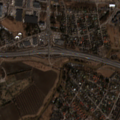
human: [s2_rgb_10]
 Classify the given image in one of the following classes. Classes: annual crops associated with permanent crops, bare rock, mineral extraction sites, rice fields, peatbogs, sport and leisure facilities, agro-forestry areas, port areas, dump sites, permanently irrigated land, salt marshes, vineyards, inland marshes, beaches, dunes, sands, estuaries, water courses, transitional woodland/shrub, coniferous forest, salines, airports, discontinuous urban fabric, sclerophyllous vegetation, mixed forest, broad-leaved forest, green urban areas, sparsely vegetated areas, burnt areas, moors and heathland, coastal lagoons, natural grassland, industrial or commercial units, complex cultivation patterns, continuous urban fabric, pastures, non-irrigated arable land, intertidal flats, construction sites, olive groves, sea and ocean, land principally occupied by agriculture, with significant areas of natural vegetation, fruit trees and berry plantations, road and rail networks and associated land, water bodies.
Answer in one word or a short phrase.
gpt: discontinuous urban fabric, industrial or commercial units, land principally occupied by agriculture, with significant areas of natural vegetation